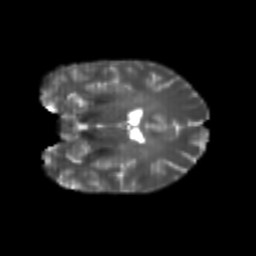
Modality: T2w
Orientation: coronal
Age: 24
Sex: female
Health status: healthy
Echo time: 0.074 s